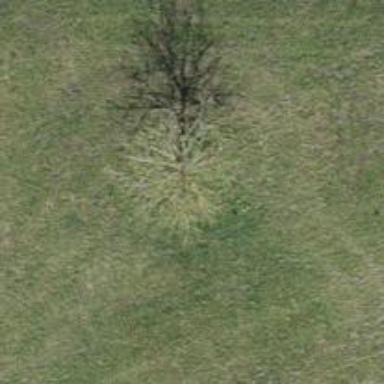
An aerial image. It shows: Natural monument of deciduous broadleaved tree.